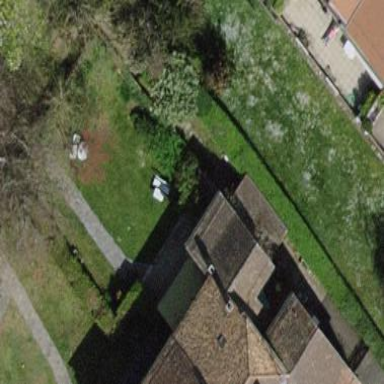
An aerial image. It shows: Garden surrounded by fence.